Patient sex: F
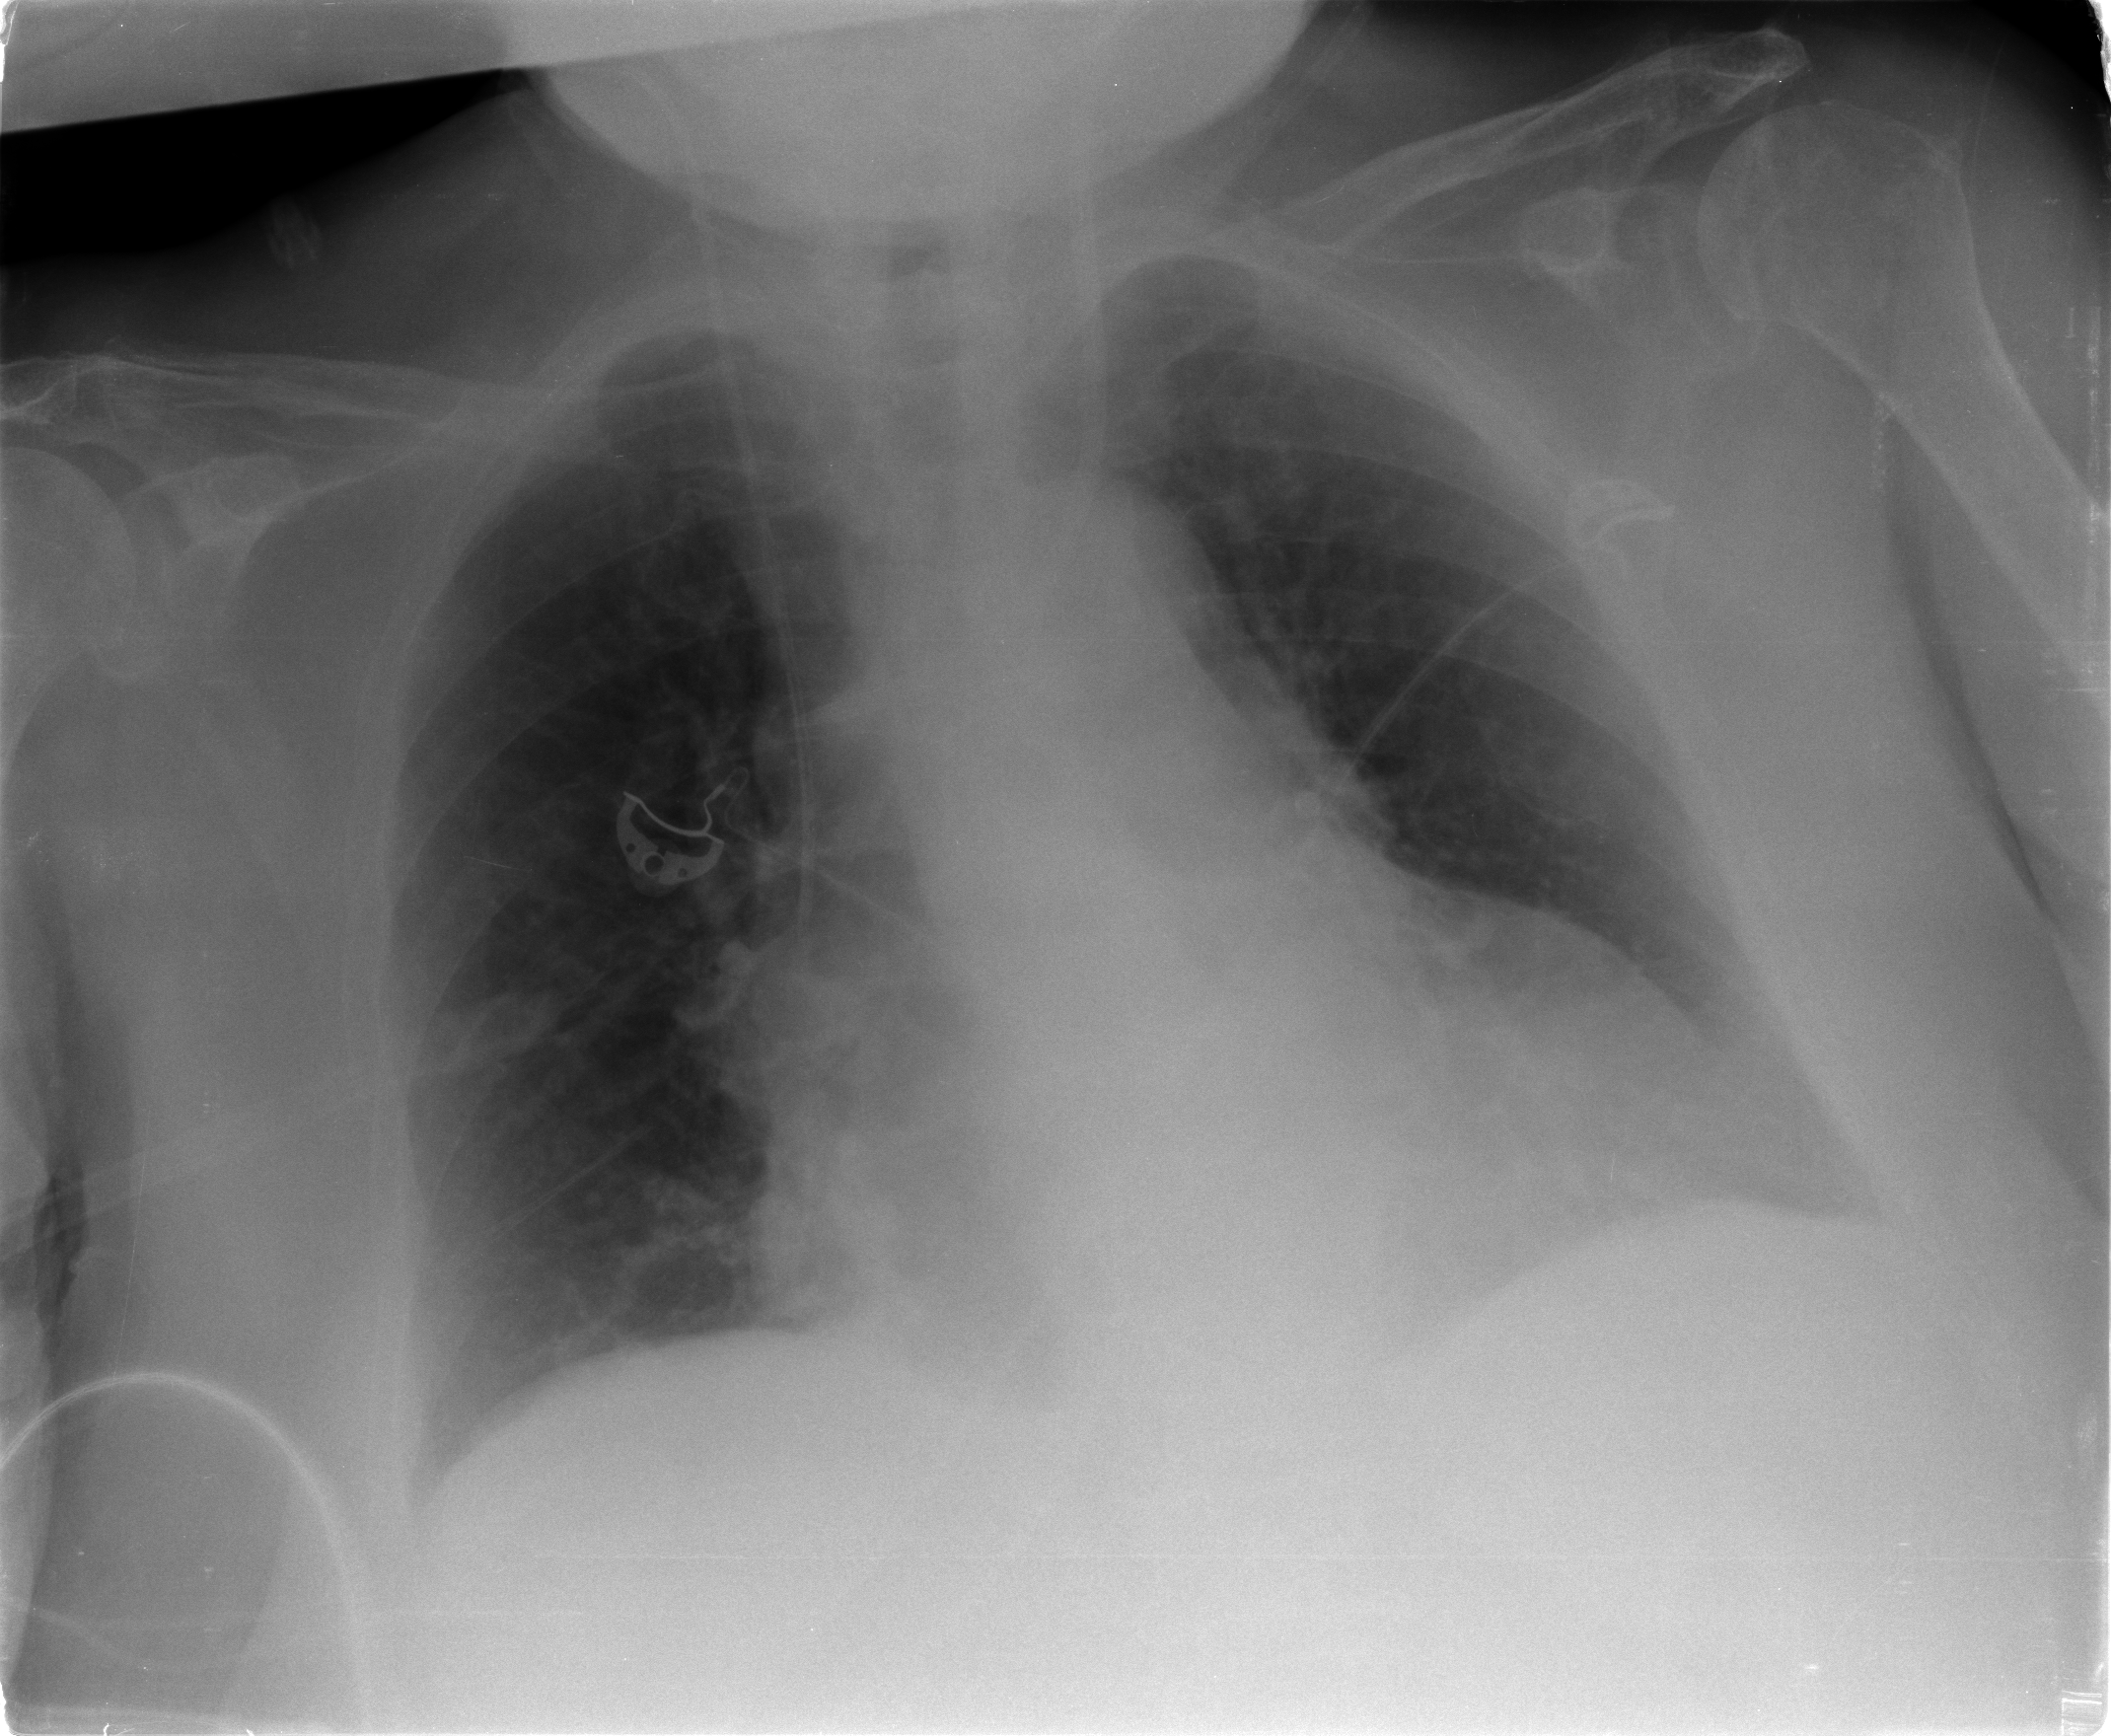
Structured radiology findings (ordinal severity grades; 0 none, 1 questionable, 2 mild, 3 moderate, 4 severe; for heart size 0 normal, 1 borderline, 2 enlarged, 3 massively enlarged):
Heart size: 2
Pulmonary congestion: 0
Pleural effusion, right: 0
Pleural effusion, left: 1
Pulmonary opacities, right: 0
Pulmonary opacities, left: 0
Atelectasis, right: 1
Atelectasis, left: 1